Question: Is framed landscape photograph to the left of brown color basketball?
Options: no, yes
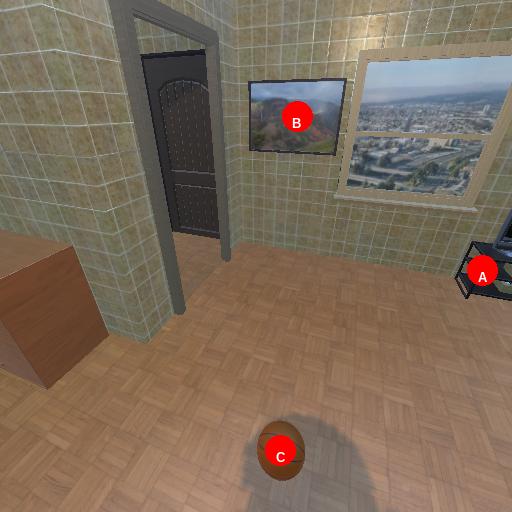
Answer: no